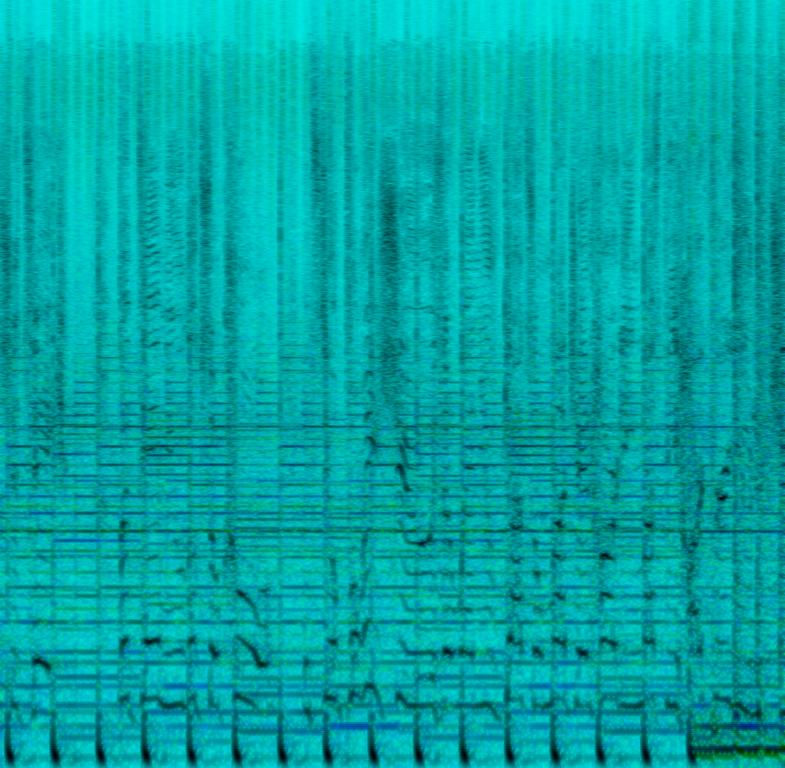
This is a pop punk music piece. The male vocals are singing melodically. Initially, there is a clean sounding electric guitar playing the main melody. Then, a rising pattern starts to play and the distorted electric guitar takes the place of the clean electric guitar. The bass guitar is playing in the background. The rhythm is provided by an upbeat acoustic drum beat. The atmosphere is hard-hitting. This piece can be used in the soundtrack of a teenage drama as the opening theme.